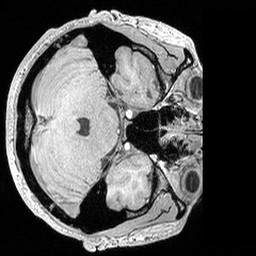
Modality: MP2RAGE
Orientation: axial
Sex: male
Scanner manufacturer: siemens
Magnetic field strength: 3 T
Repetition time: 5 s
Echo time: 0.00292 s